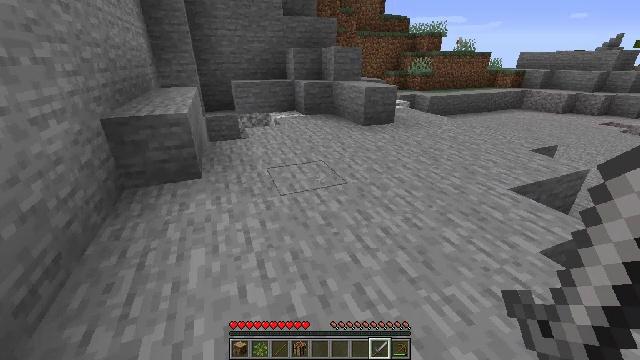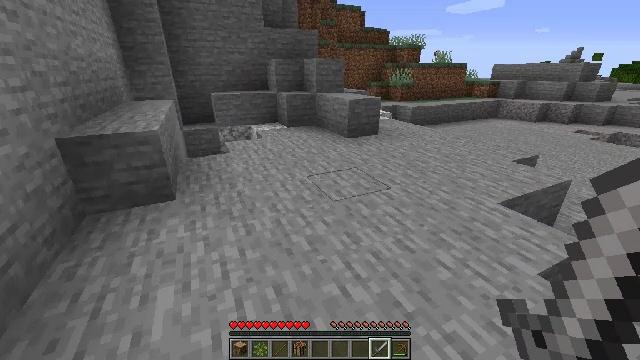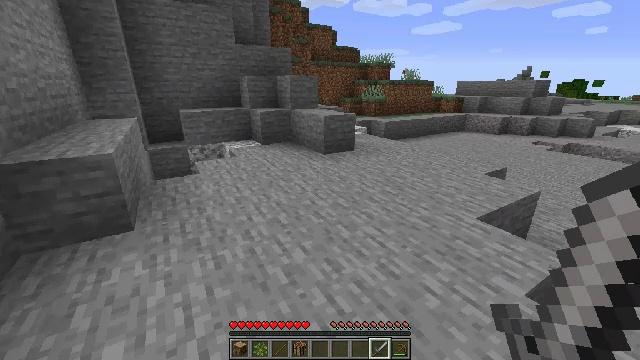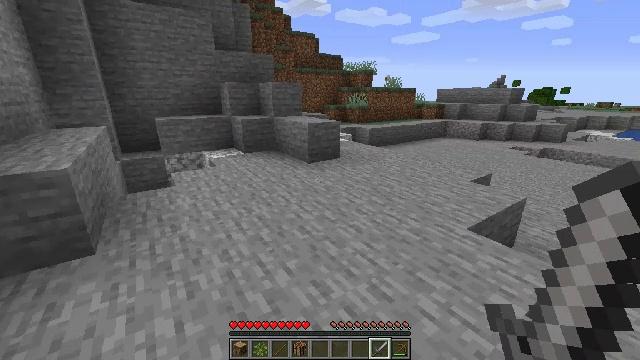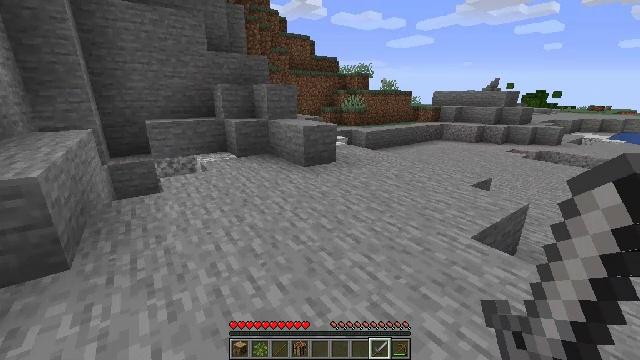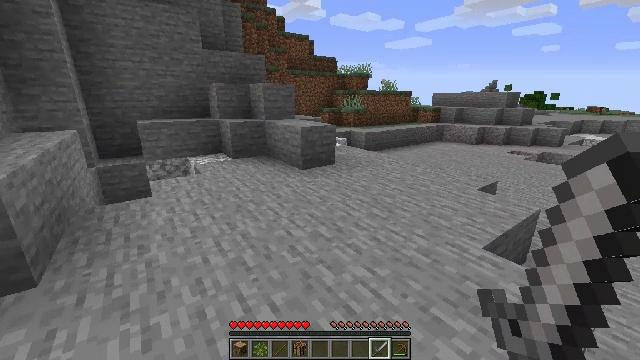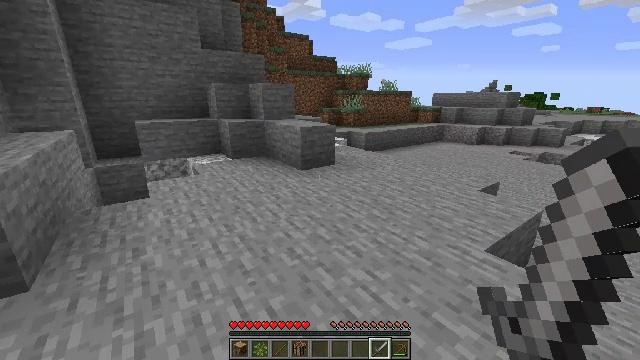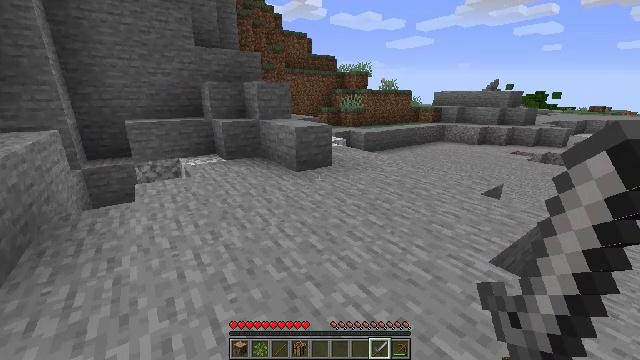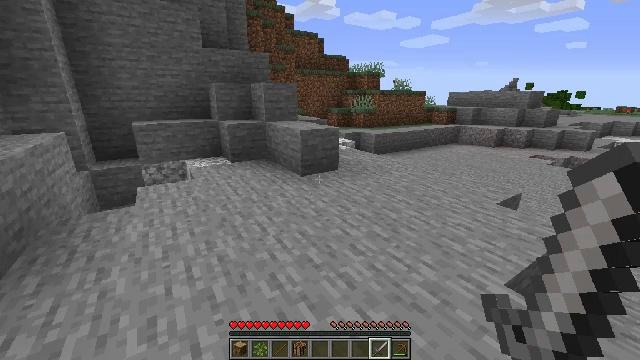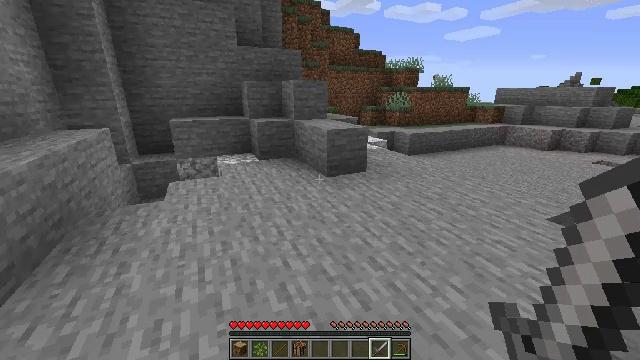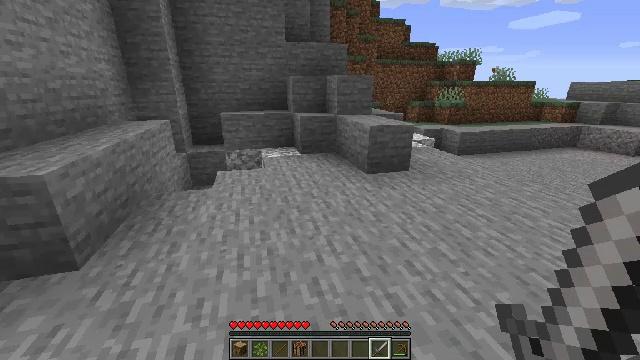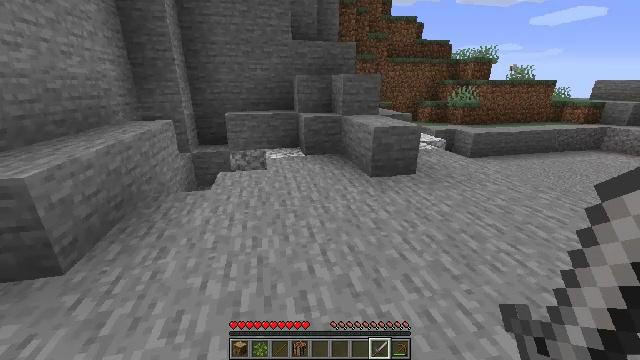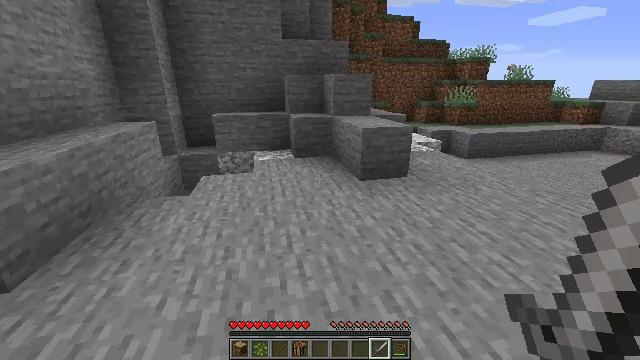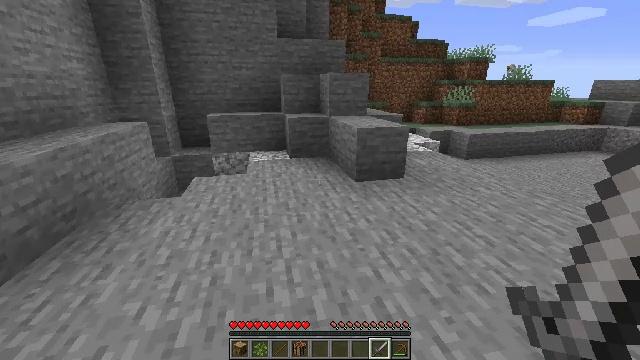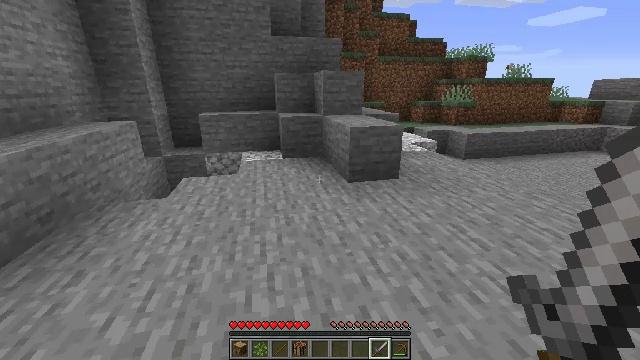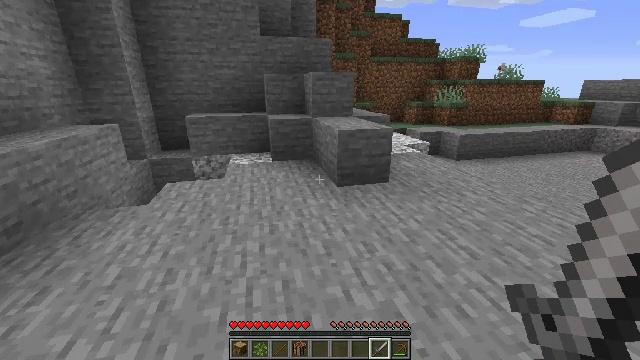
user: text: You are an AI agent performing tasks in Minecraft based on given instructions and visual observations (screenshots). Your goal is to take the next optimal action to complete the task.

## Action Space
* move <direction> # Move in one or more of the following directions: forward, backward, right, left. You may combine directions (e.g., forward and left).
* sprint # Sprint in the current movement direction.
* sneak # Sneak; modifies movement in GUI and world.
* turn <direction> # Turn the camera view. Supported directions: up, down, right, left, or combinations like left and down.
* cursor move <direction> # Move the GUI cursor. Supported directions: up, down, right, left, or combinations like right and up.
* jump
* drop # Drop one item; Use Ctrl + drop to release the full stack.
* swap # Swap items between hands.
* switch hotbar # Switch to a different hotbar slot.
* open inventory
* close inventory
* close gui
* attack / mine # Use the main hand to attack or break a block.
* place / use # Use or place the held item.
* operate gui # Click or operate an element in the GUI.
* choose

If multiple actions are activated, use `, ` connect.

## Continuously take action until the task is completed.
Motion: motion action
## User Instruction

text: Remove the yellow bed.
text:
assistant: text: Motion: move forward, turn right and up
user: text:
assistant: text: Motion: move forward, turn right and up
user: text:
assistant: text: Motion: move forward, turn right and up
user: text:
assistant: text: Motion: move forward
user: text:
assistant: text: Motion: move forward
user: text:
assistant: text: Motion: move forward and move right
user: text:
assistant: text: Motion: move forward and move right
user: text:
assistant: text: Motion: move forward and move right, turn left
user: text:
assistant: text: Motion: move forward and move right, turn left
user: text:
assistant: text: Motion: move forward and move right, turn left and down
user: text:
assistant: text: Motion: move forward and move right, turn left
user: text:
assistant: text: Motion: move forward and move right
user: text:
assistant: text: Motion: move forward and move right
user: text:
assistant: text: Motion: move forward and move right
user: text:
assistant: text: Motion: move forward and move right, turn right
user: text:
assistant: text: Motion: move forward and move right, turn right
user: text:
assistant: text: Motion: move forward and move right, turn right
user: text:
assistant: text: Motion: move forward and move right, turn right
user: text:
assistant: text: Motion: move forward and move right, turn right
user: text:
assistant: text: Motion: move forward and move right, turn right
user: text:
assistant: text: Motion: move forward and move right, turn right
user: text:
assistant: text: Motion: move forward and move right
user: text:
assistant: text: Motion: move forward and move right
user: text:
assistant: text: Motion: move forward
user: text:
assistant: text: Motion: move forward
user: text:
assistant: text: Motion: move forward
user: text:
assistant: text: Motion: move forward
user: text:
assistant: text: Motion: move forward, turn right
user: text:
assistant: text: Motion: move forward, turn right
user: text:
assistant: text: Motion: move forward, turn right